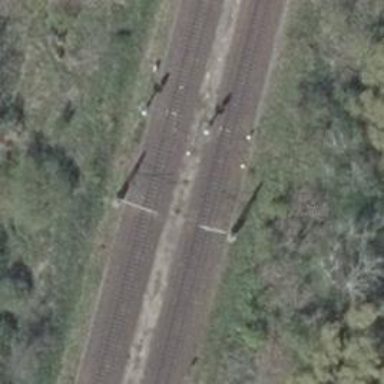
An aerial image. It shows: Rail line with electrified contact lines on embankment.